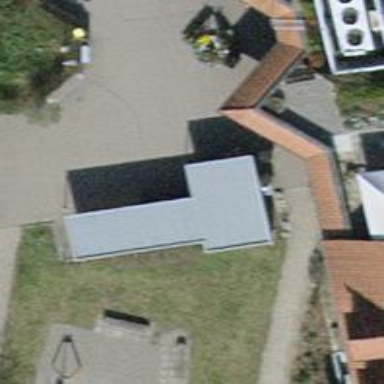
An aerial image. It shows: Bicycle parking shed.